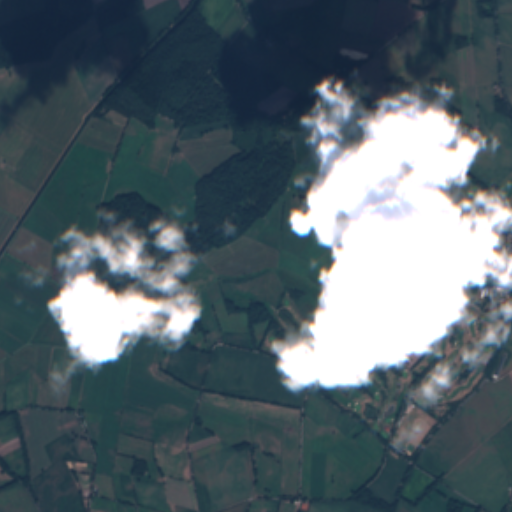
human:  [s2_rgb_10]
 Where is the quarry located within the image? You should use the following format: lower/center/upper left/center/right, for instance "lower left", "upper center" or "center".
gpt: The quarry is located in the upper right of the image.
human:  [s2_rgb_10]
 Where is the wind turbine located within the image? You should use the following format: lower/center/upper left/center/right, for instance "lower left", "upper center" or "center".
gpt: The wind turbine is located in the lower right of the image.
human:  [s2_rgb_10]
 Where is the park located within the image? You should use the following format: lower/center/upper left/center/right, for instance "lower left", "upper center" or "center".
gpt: There is no park in the image.